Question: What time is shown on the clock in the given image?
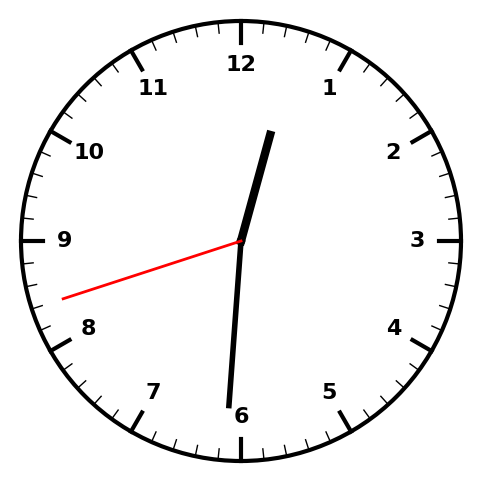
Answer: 12:30:42